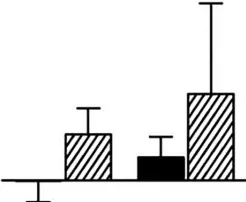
Changes in serum creatinine.
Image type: pathology (masson_trichrome)